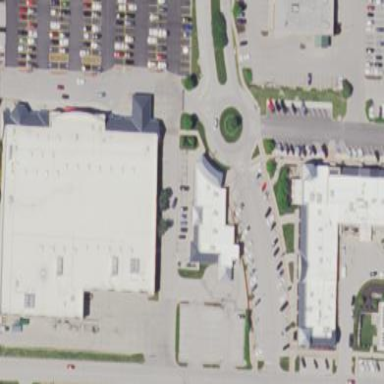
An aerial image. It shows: Supermarket located in building.